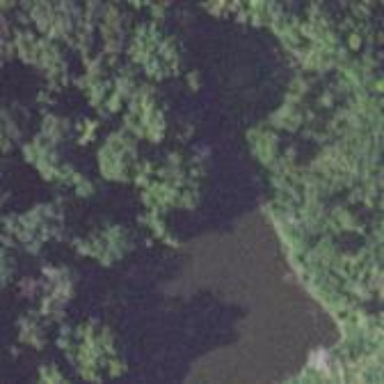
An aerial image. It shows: Serene pond surrounded by nature.